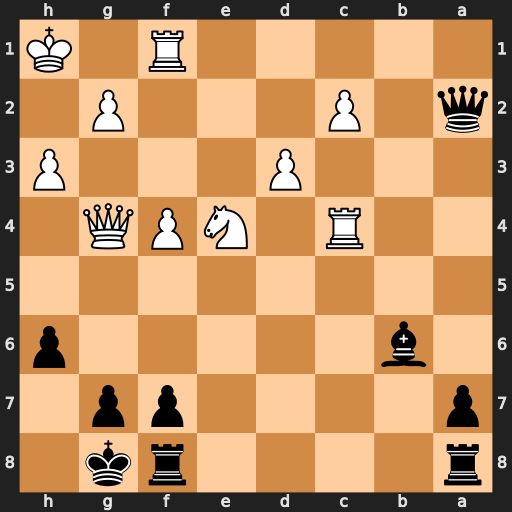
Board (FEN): r4rk1/p4pp1/1b5p/8/2R1NPQ1/3P3P/q1P3P1/5R1K
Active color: b
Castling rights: -
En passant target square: -
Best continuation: f5 Qd1 fxe4